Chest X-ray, PA view. Patient: 39 years old, sex F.
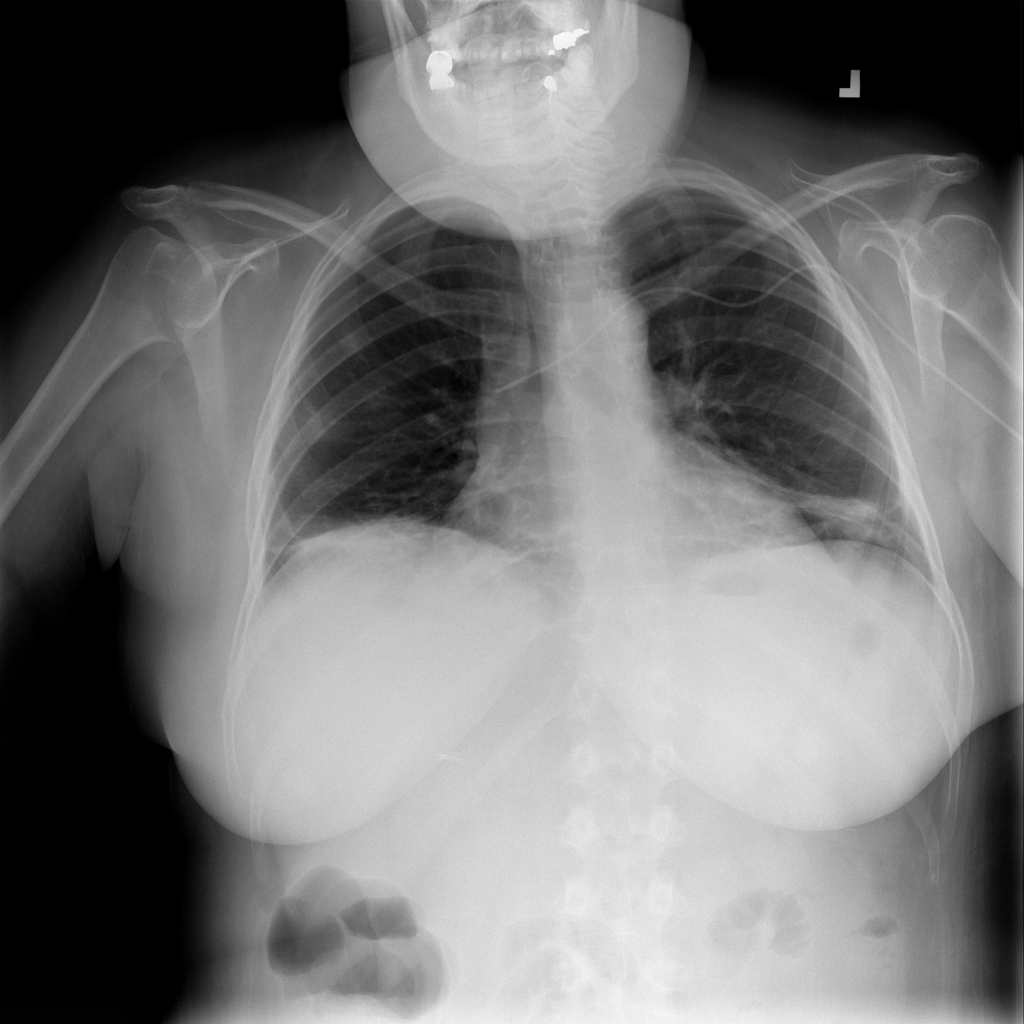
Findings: Atelectasis